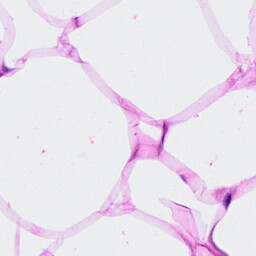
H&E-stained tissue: Breast